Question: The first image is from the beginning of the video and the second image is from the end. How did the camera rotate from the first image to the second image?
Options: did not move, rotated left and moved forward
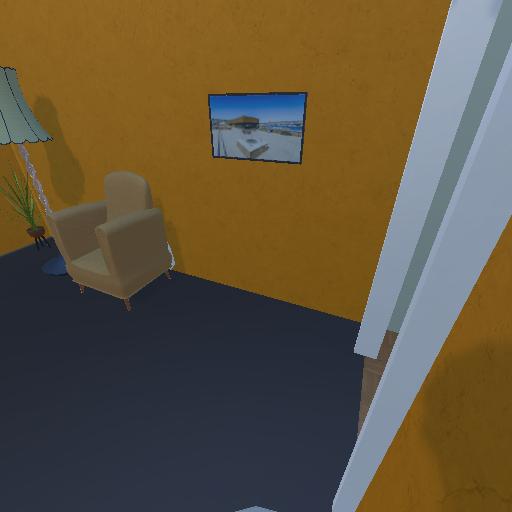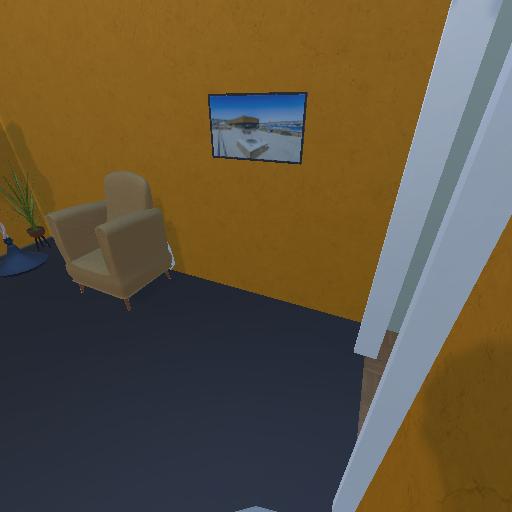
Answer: did not move